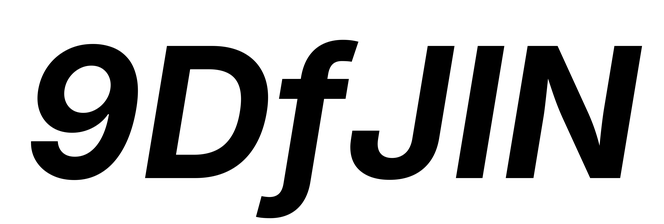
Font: Inter-Italic_Bold_Italic